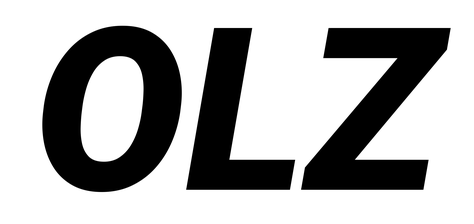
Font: Roboto-Italic_Black_Italic